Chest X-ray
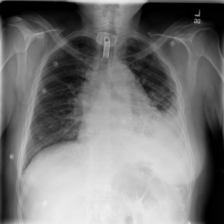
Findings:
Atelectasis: negative
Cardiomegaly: negative
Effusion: positive
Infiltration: negative
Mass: negative
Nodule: negative
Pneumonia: negative
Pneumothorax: negative
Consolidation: negative
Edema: negative
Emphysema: negative
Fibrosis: negative
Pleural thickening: negative
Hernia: negative